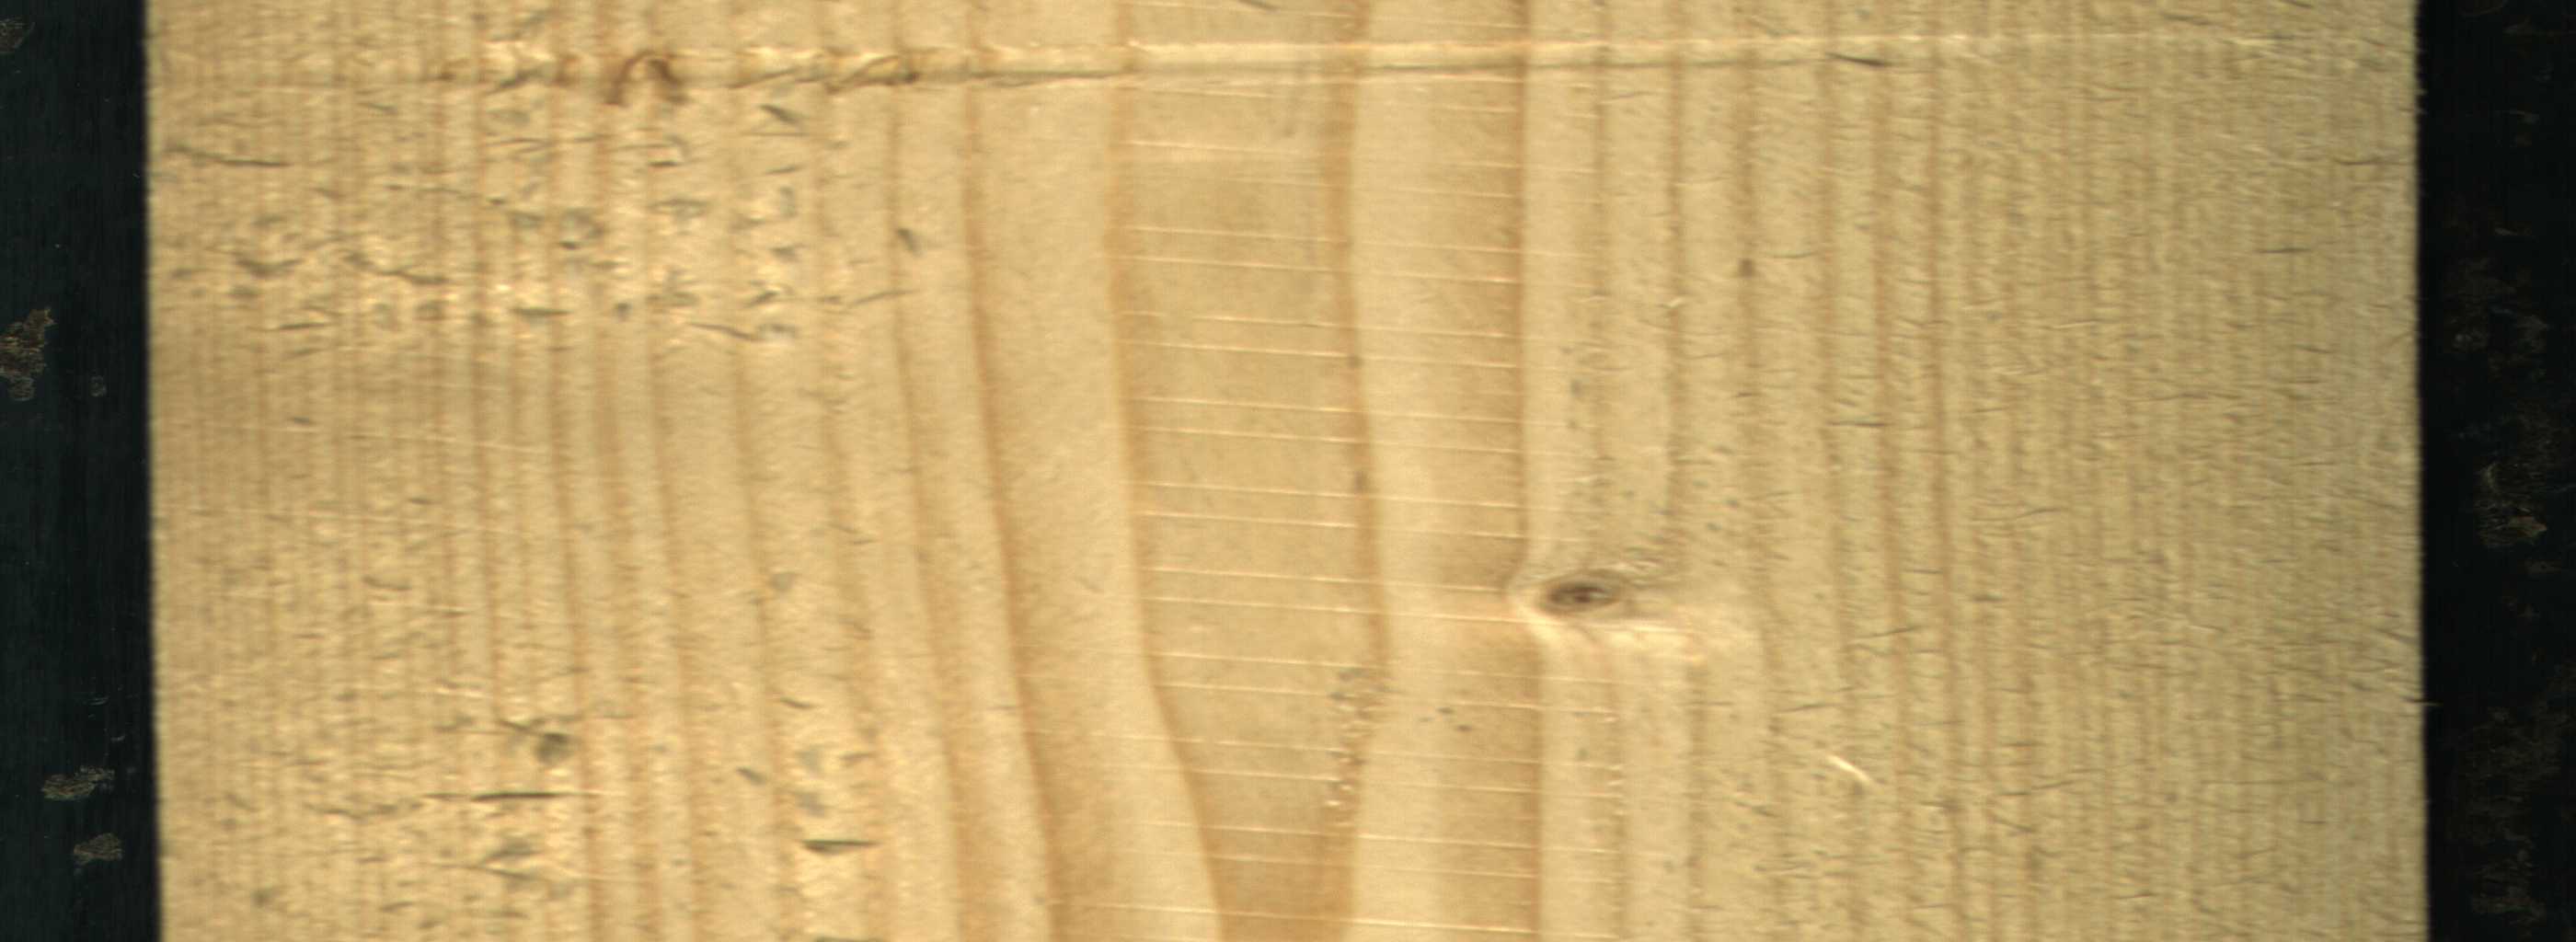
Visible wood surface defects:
Live_Knot